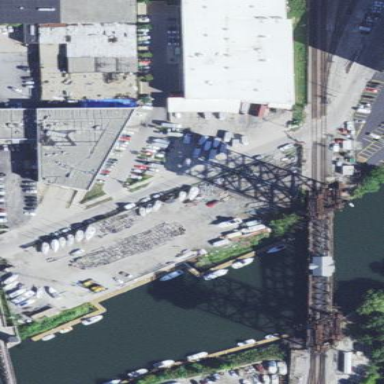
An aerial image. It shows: Boatyard along the waterway.